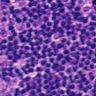
Metastatic tissue present: no